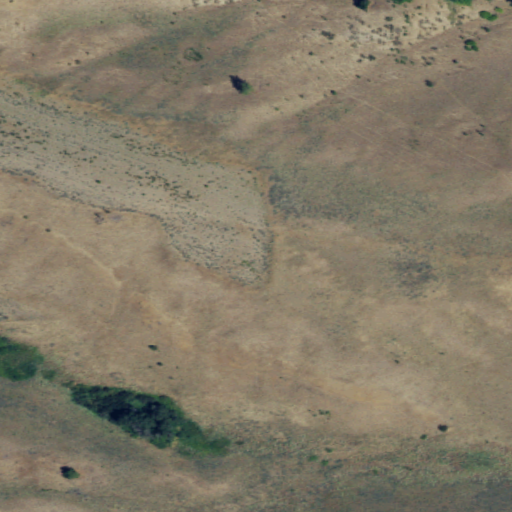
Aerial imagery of mountain in Washington named Ribbon Mesa containing grassland and shrub